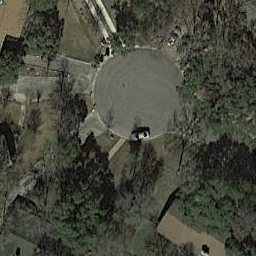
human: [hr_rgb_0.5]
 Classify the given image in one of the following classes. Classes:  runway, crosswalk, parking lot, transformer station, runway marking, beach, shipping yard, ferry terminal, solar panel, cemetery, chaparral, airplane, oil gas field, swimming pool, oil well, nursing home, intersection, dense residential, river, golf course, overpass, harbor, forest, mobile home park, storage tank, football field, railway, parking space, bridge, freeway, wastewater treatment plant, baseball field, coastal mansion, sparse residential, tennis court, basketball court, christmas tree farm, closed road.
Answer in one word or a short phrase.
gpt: closed road